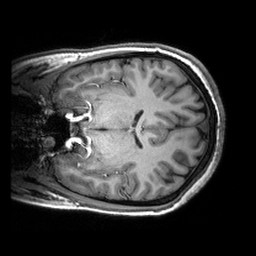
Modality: T1w
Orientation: coronal
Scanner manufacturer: siemens
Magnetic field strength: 3 T
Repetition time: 2.53 s
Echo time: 0.00288 s